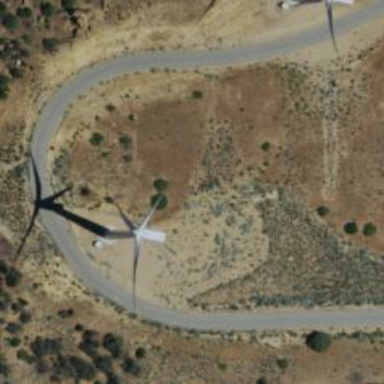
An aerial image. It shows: Wind generator powered by horizontal axis wind turbine.